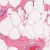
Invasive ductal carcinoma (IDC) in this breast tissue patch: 0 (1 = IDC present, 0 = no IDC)